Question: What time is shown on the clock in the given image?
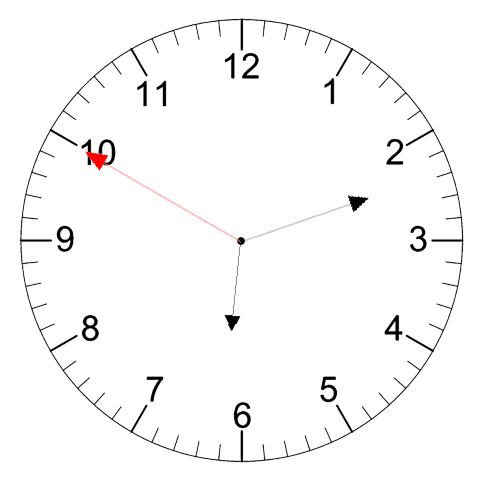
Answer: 06:11:50